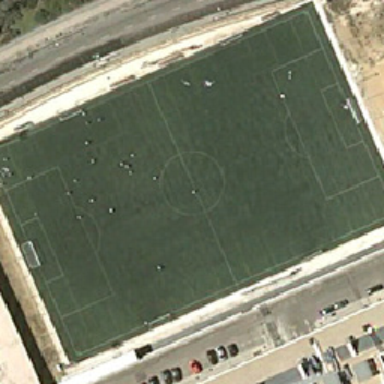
Many people play soccer in a green soccer field surrounded by white edges .